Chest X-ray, PA view. Patient: 60 years old, sex F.
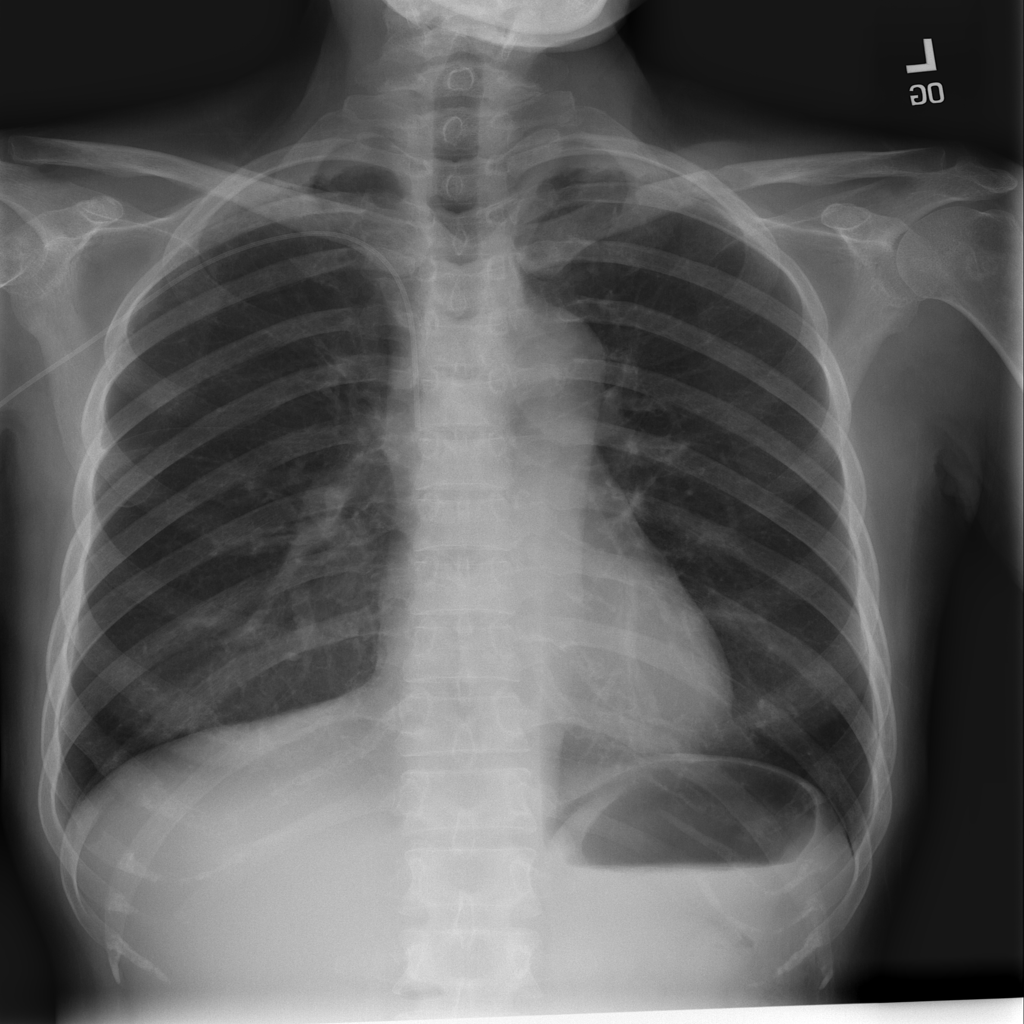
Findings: Infiltration